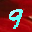
Label: 9